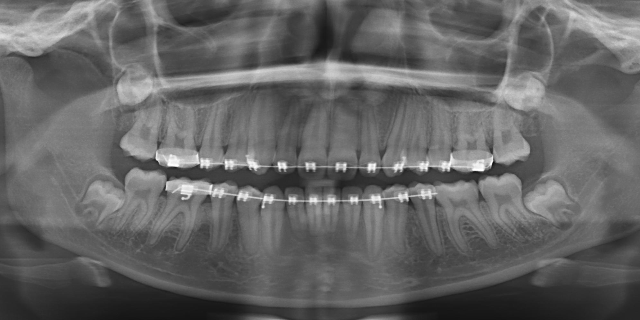
adult